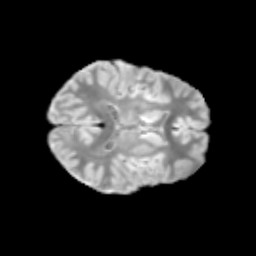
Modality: T2w
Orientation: axial
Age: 10
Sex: male
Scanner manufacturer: siemens
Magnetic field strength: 3 T
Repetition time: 3.8 s
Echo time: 0.07 s